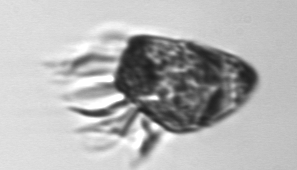
Label: Strombidium_morphotype1